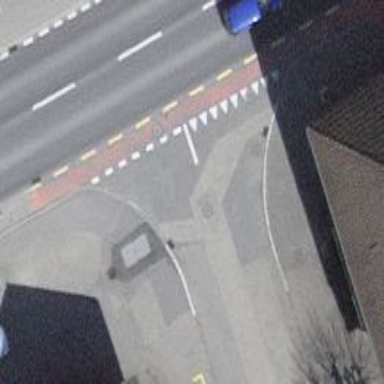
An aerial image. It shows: Kerb barrier.